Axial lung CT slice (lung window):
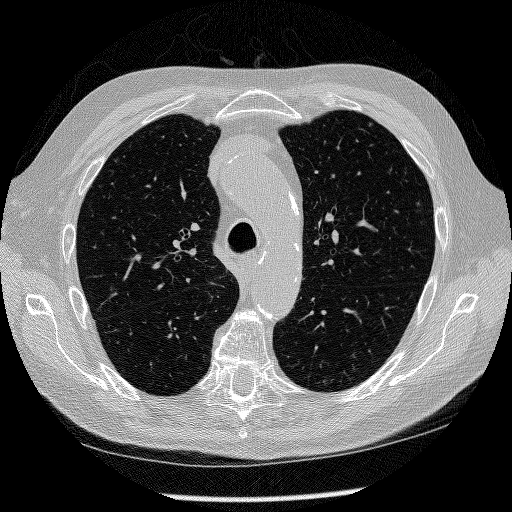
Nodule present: no